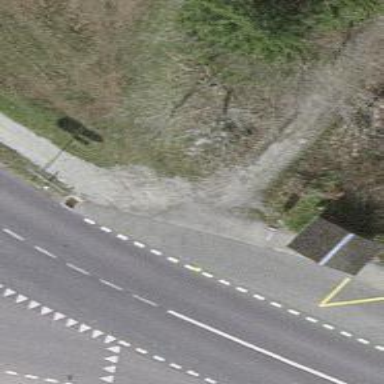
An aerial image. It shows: Post box is visible.